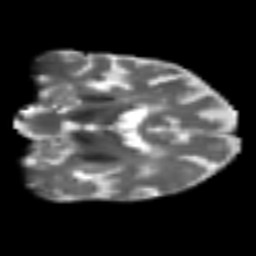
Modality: T2w
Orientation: coronal
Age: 61
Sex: female
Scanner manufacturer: siemens
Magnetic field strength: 3 T
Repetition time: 4.987 s
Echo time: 0.0792 s